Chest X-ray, PA view. Patient: 38 years old, sex F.
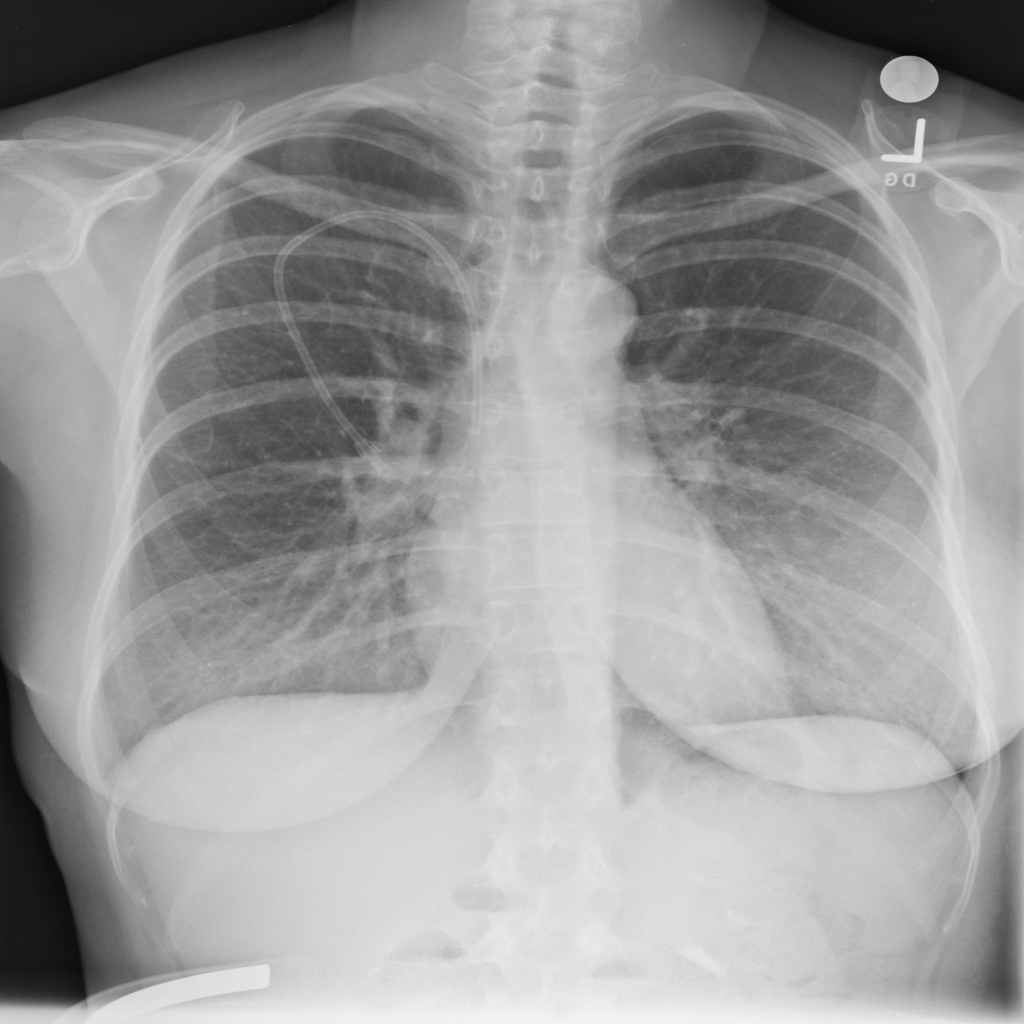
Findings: No Finding